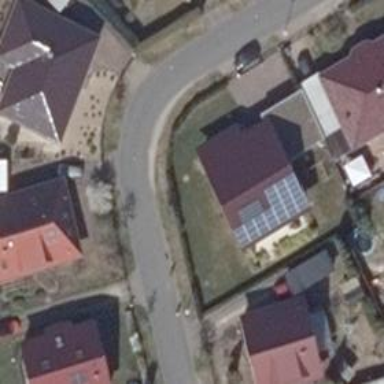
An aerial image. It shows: Residential road with asphalt surface.